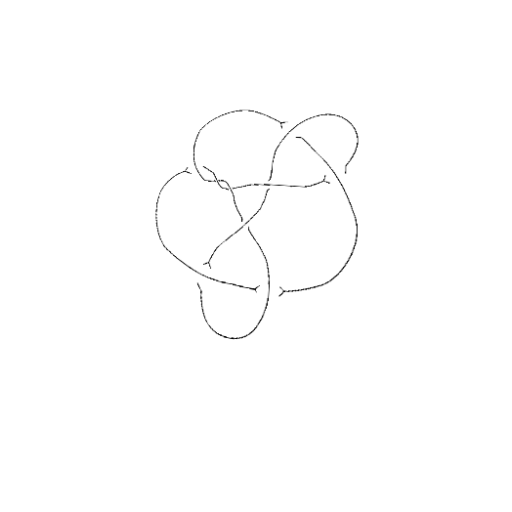
Crossing number: 9